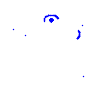
Particle: proton